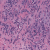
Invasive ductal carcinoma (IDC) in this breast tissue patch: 1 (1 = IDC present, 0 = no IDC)